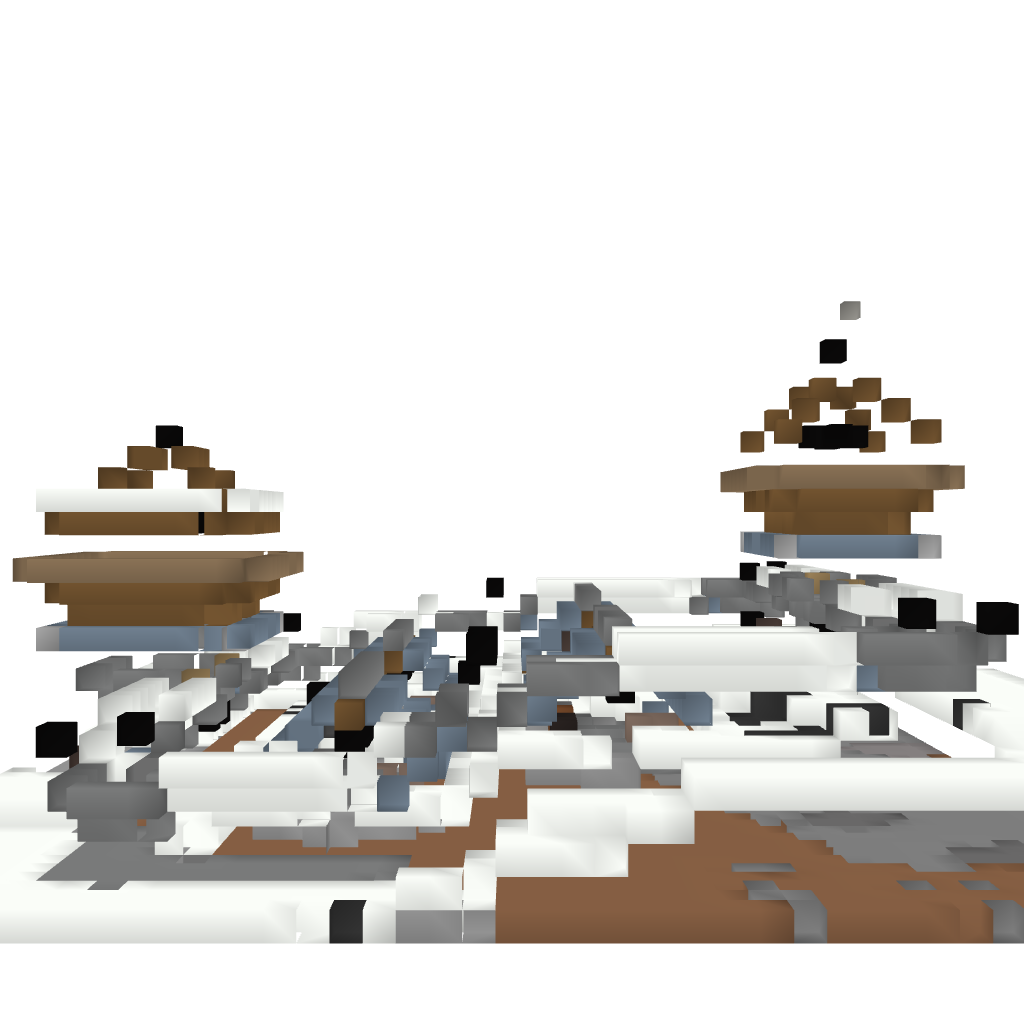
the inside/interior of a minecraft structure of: Celtia Outpost